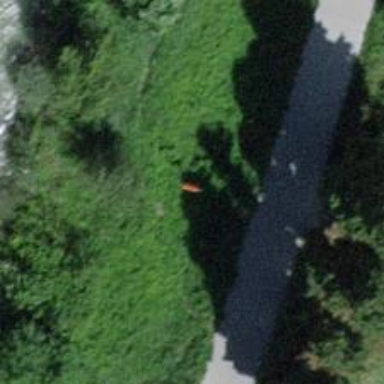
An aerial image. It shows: Pole supporting roof covering pipeline marker.